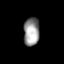
Tissue: prostate
Cell type: T cells
Senescence score: 0.3239
Nuclear area (px): 440
Mean DAPI intensity: 149.657